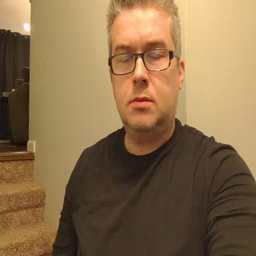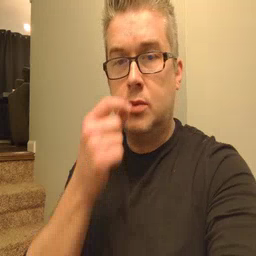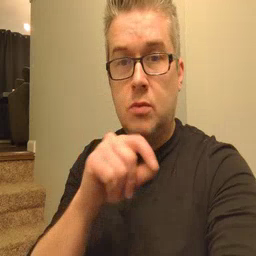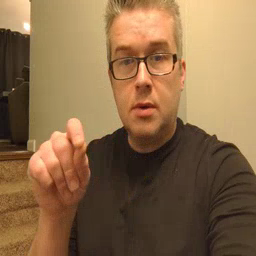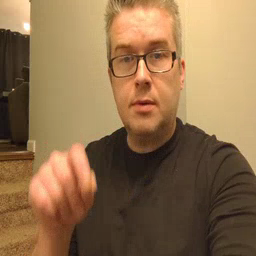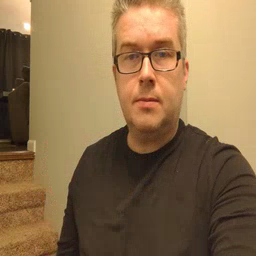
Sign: pencil